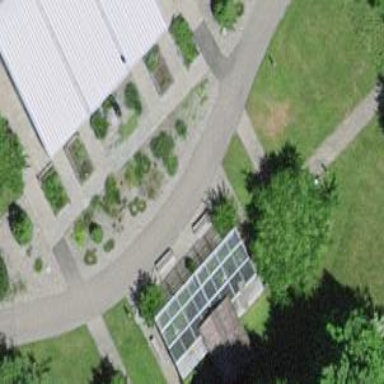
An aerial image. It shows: Aviary shed in the zoo.